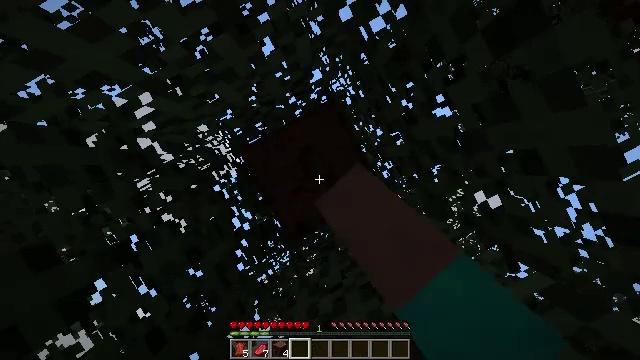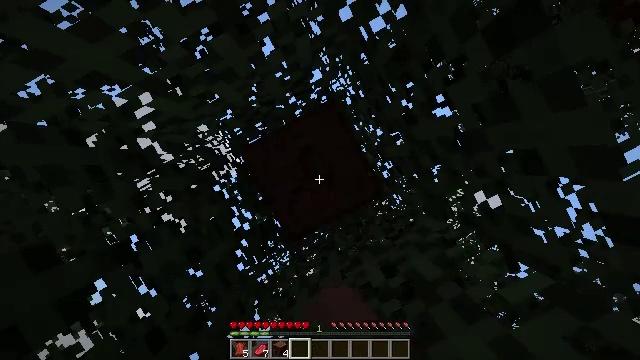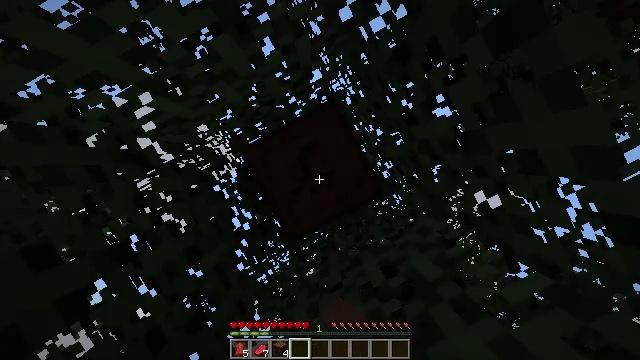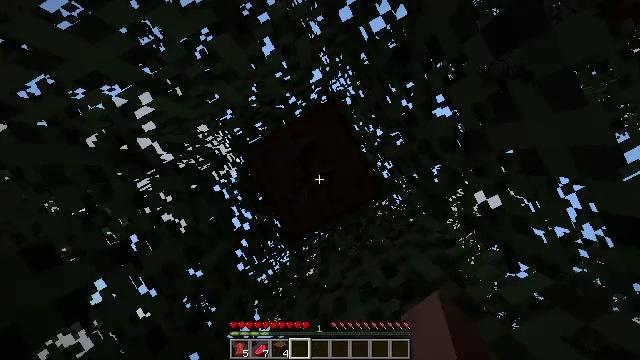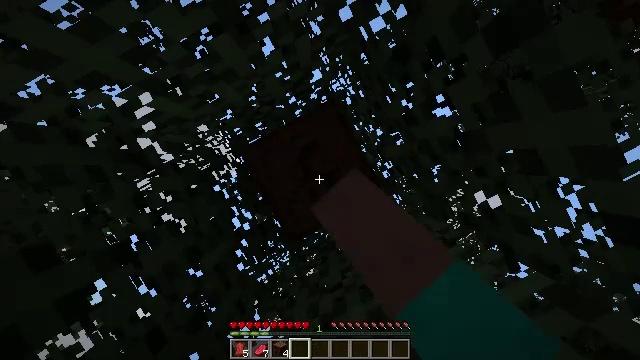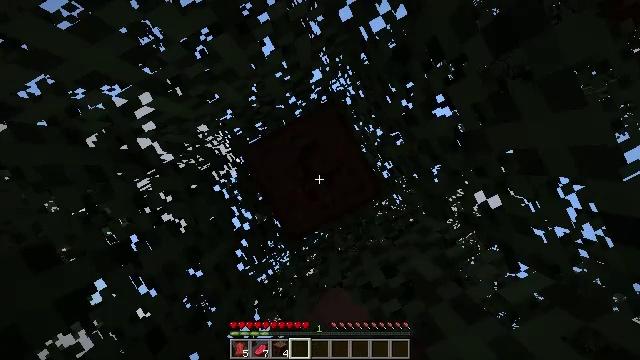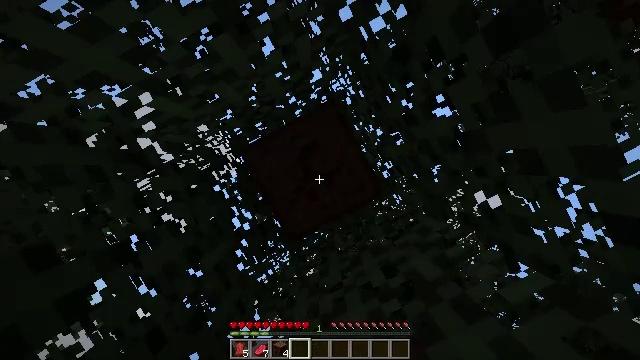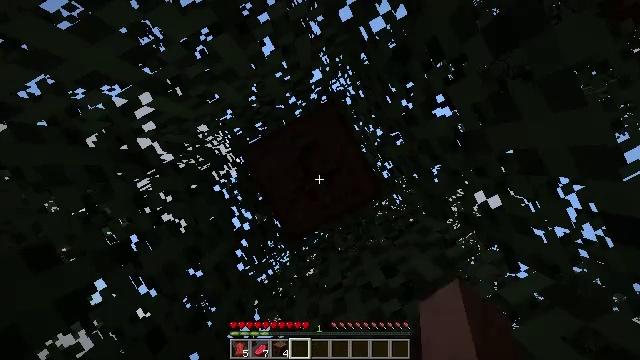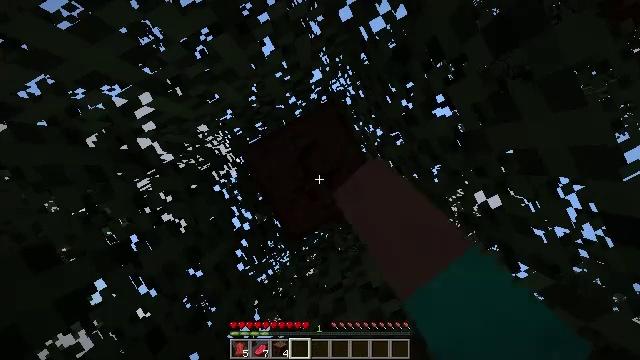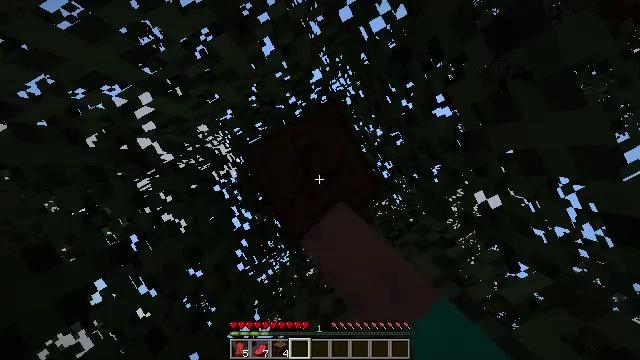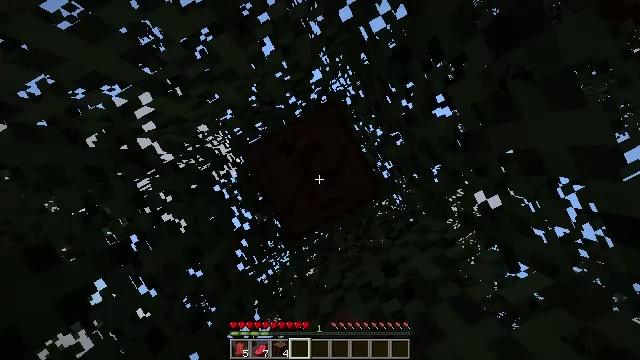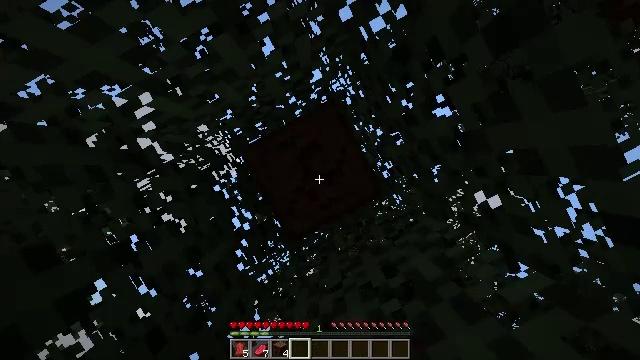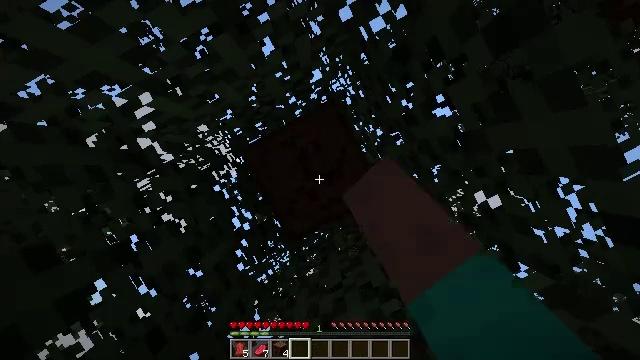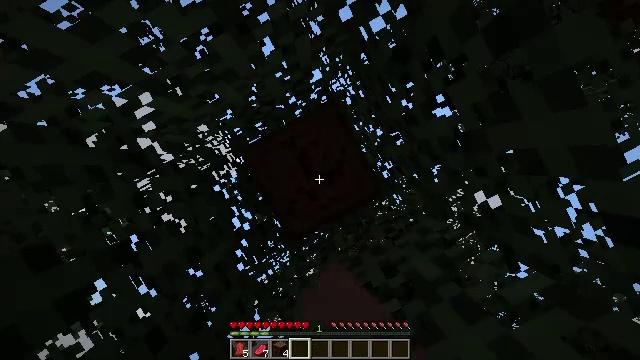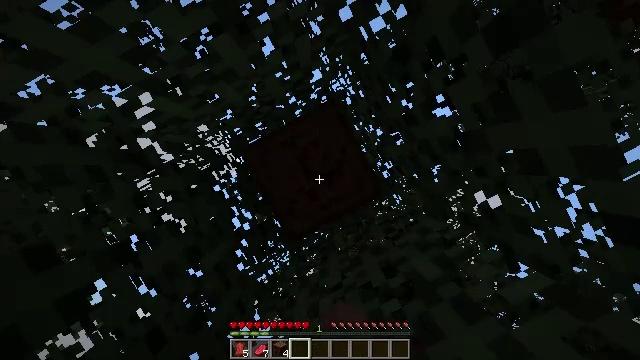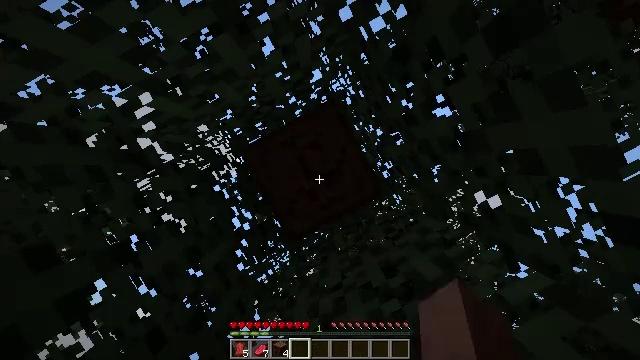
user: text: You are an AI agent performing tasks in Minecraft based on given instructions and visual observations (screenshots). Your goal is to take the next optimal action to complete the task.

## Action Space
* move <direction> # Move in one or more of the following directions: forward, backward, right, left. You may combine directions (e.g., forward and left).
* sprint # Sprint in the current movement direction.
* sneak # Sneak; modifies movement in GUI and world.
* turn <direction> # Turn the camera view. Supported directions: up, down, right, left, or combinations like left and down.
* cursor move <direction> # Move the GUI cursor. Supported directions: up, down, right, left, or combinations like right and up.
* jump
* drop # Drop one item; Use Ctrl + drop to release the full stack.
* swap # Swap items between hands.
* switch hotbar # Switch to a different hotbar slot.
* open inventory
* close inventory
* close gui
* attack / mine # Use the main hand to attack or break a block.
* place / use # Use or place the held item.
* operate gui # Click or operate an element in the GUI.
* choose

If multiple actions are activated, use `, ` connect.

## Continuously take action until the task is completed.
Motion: motion action
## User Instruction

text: Chop down the spruce log.
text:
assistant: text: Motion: attack / mine
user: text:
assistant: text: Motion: attack / mine
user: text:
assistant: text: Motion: attack / mine
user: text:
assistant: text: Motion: attack / mine
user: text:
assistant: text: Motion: attack / mine
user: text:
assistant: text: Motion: attack / mine
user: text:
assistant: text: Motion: attack / mine
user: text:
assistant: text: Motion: attack / mine
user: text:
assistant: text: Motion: attack / mine
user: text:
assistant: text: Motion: attack / mine
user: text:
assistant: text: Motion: attack / mine
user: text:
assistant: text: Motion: attack / mine
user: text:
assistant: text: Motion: attack / mine
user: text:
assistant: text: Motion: attack / mine
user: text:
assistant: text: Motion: attack / mine
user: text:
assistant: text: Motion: attack / mine
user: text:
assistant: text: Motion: attack / mine
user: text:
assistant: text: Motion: attack / mine
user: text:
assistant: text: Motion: attack / mine
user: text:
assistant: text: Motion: attack / mine
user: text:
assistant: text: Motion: attack / mine
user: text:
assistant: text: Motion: attack / mine
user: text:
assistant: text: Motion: attack / mine
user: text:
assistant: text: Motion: attack / mine
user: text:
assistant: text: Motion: attack / mine
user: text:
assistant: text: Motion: attack / mine
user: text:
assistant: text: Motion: attack / mine
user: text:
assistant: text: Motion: attack / mine
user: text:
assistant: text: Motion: attack / mine
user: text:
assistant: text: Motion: attack / mine